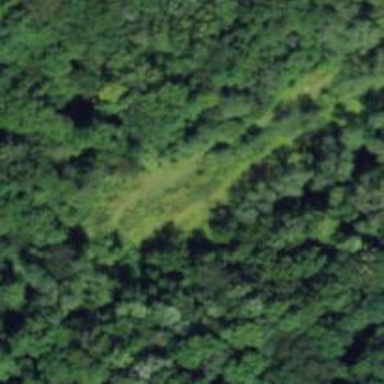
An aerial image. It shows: Track road.